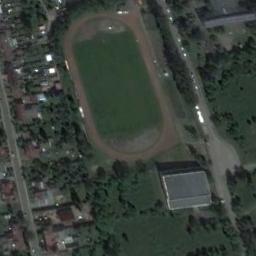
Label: ground_track_field